Field crop: maize
Growth stage: 1
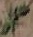
Species: atriplex